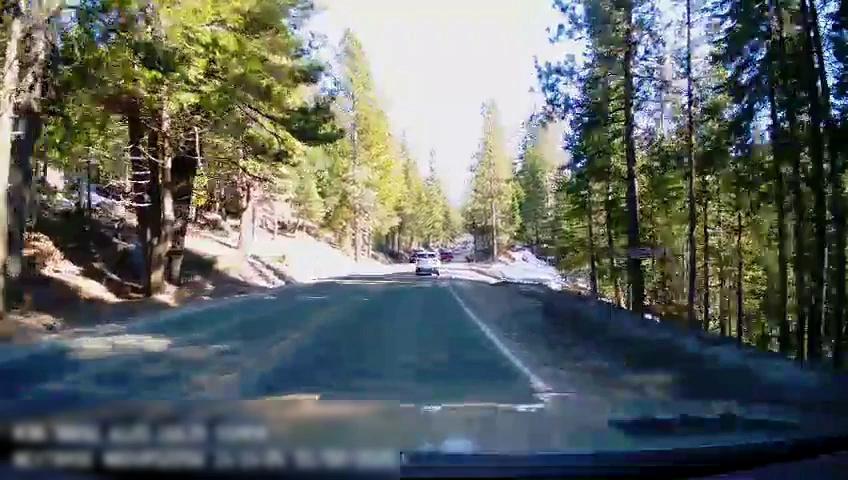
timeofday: Day
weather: Sunny
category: Drivable Space
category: Vehicles | SUV
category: Lanes | Current Lane